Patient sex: M
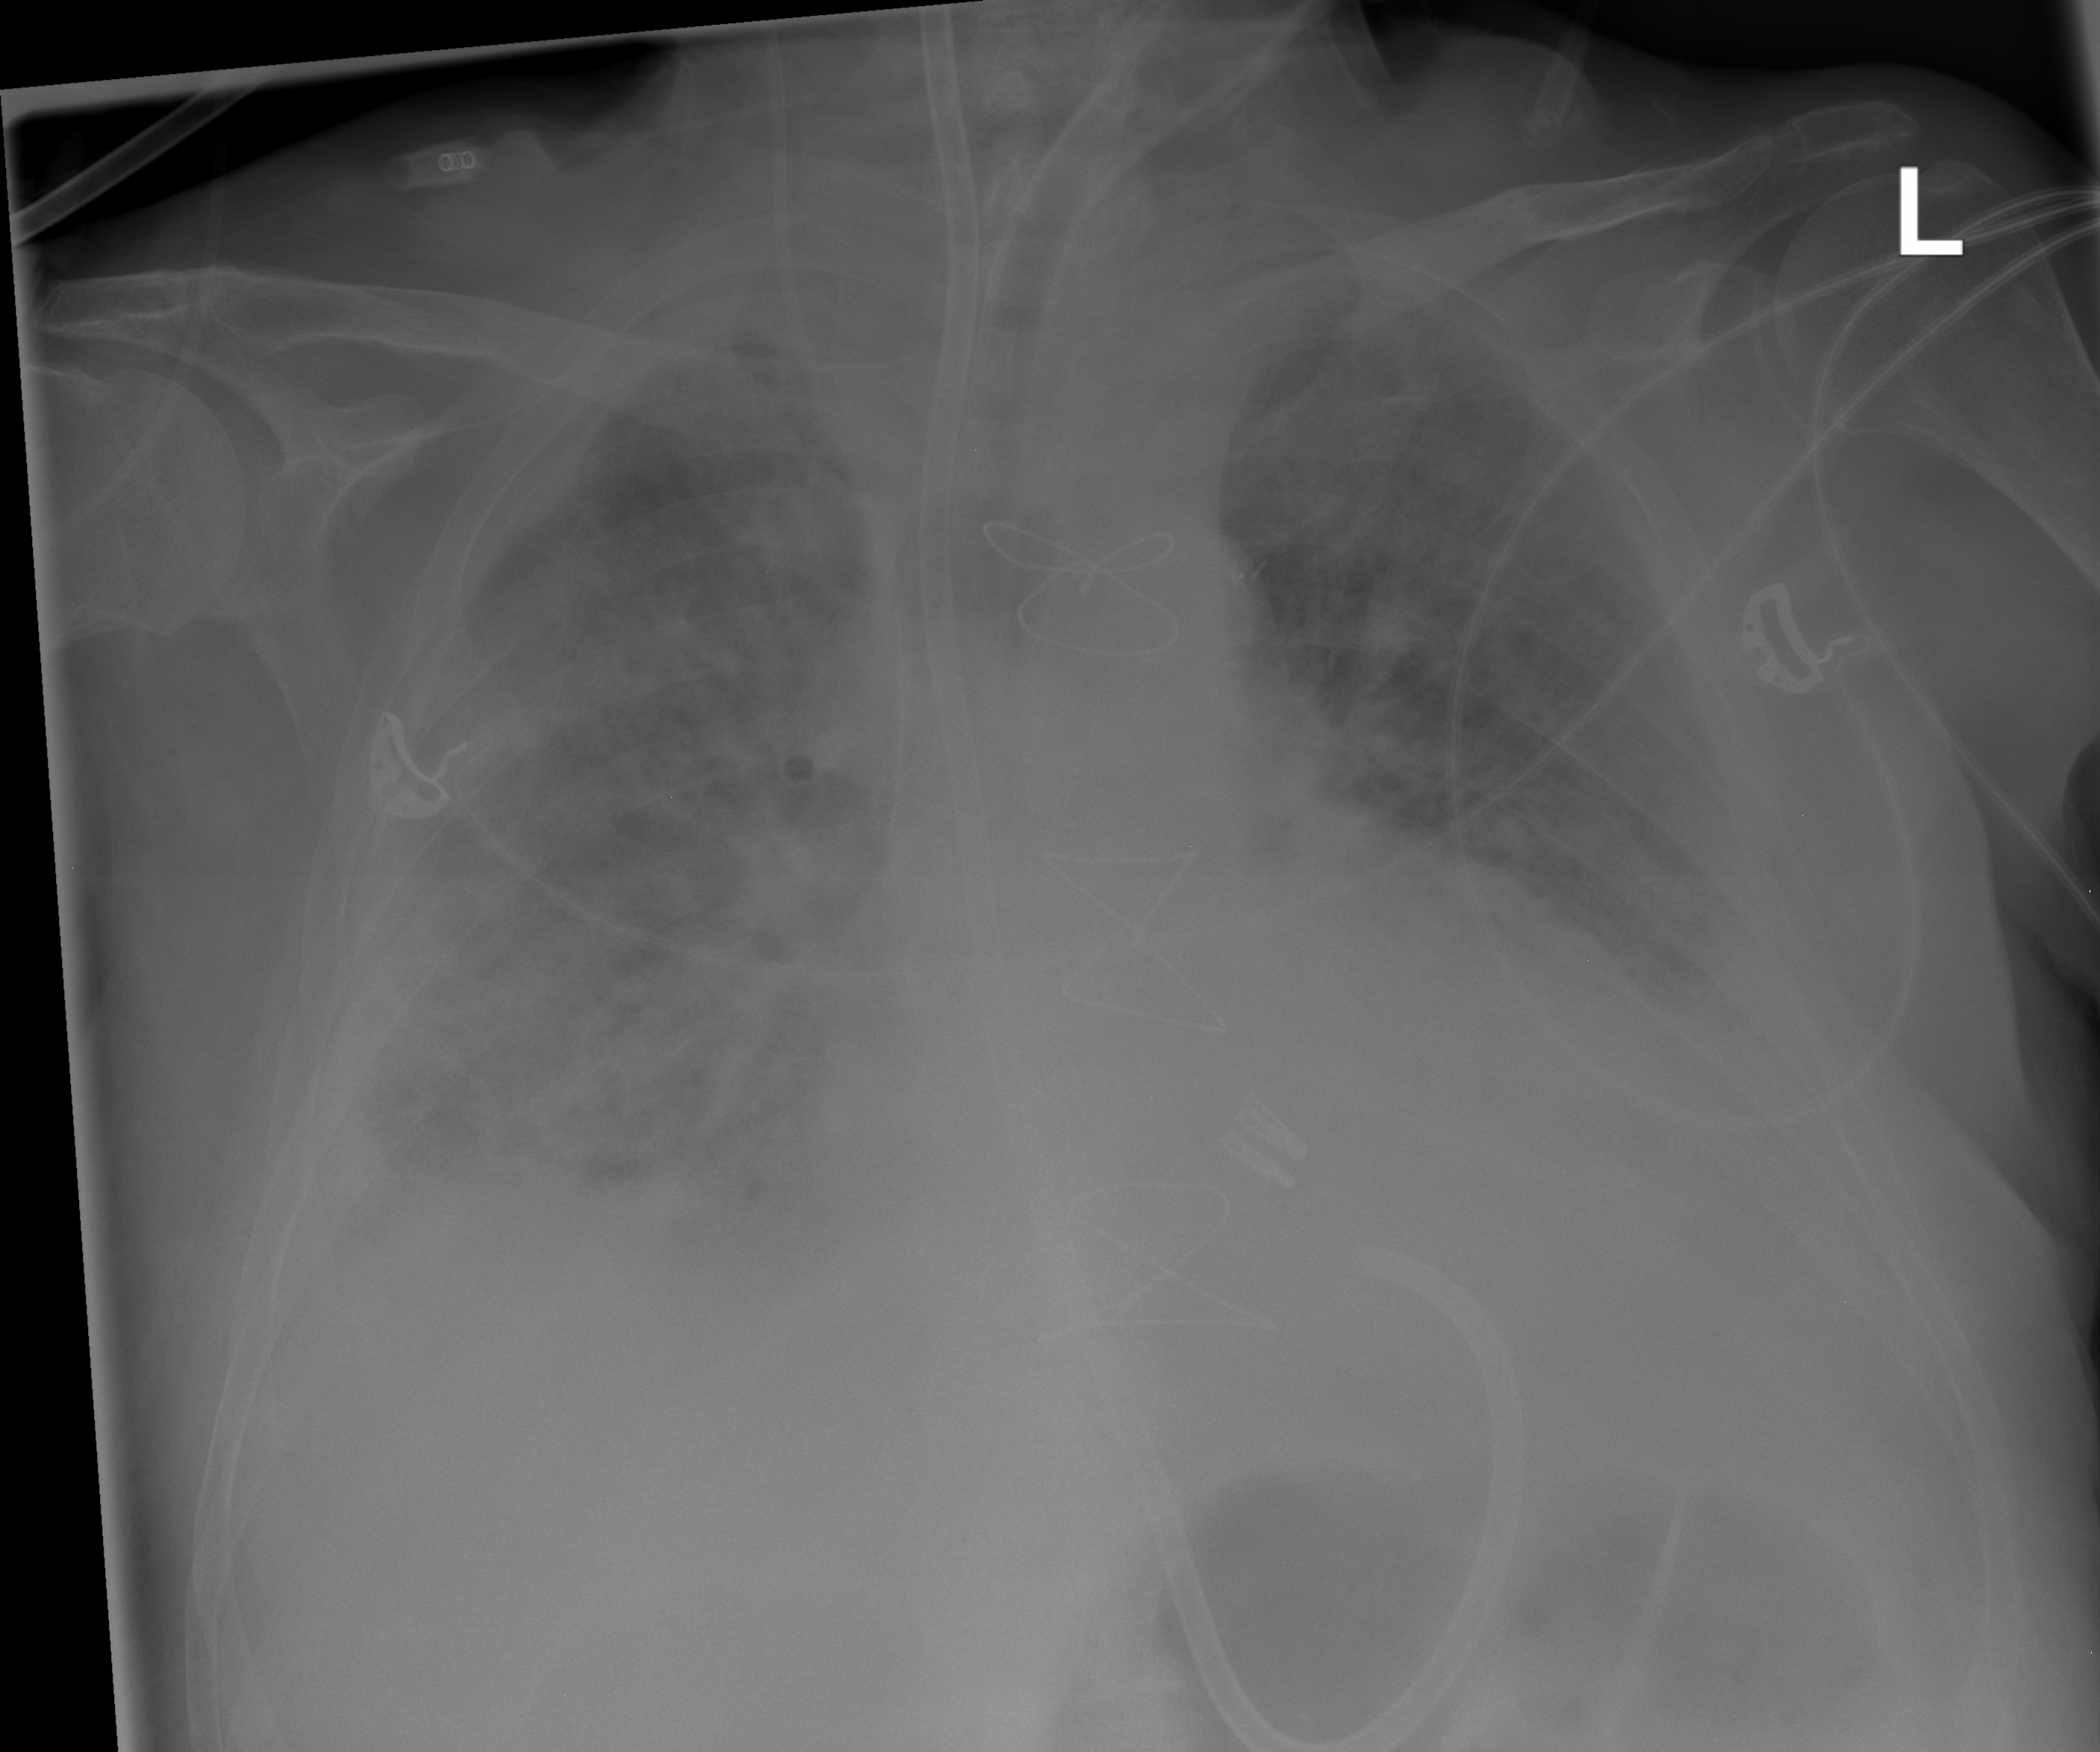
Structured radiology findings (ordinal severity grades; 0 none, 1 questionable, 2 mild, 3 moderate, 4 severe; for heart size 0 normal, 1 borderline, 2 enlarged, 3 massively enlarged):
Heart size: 2
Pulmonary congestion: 3
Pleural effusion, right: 2
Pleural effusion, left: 2
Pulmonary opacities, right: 3
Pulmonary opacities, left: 3
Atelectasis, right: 3
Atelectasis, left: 3